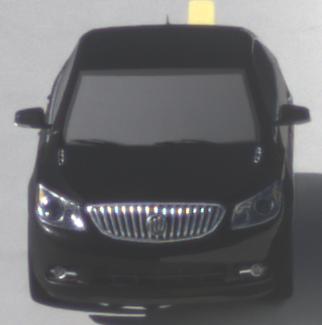
Make: Buick
Model: LaCrosse
Detailed model: Gen. 2
Model produced from: 2009
Model produced until: 2016
Doors: 4
Color: black
Road condition: dry road
Daytime: morning or afternoon
Contrast: high contrast